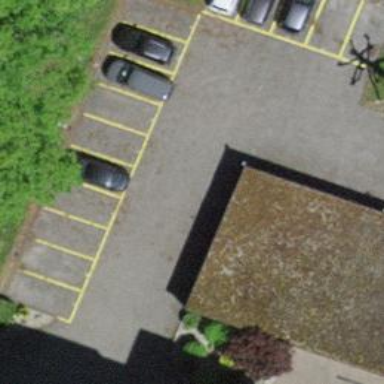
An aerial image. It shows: Street-side parking area.